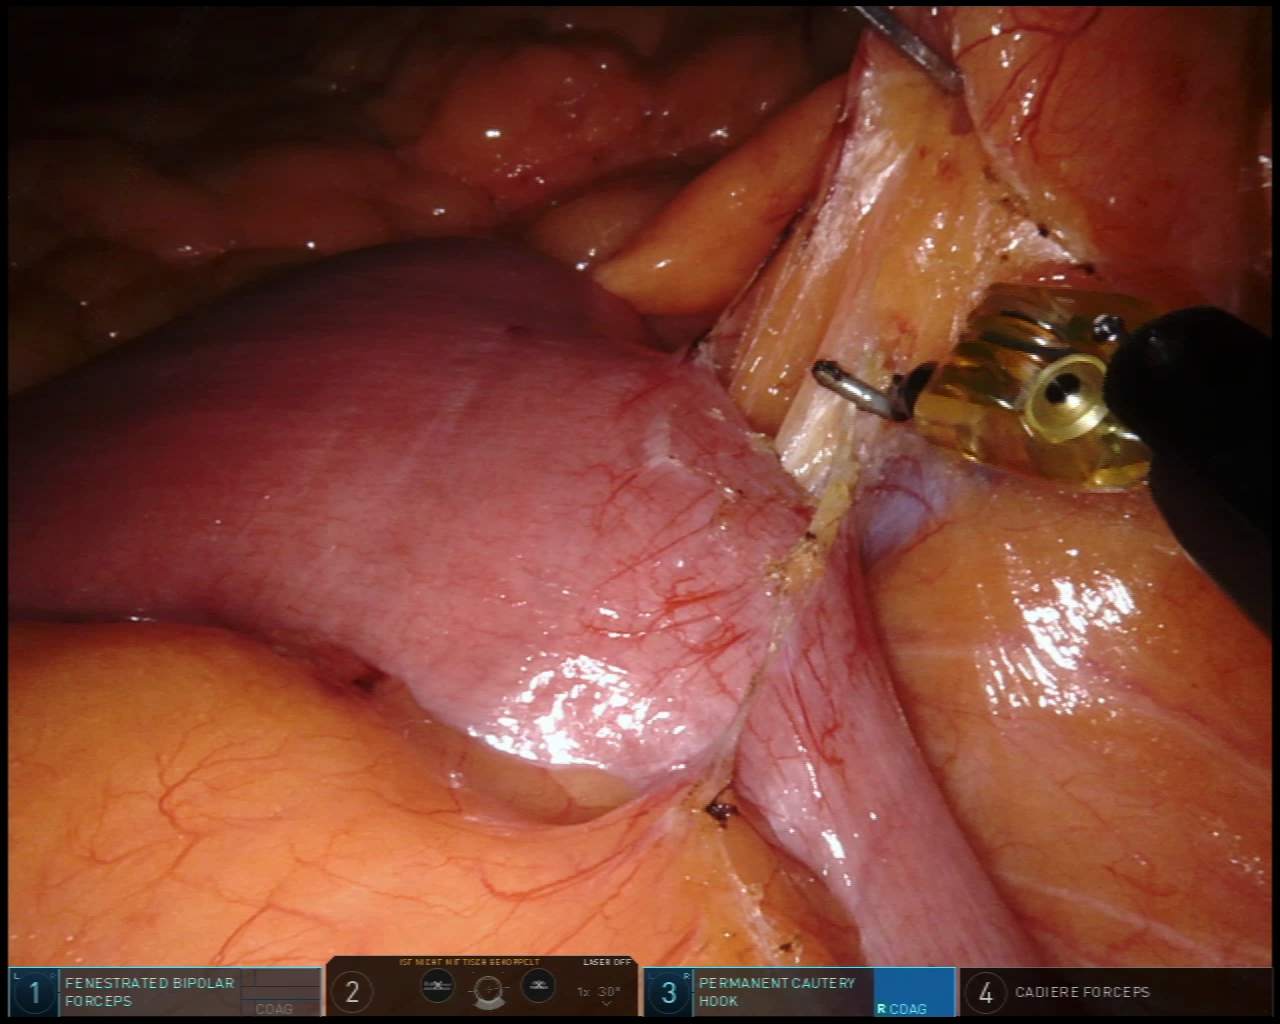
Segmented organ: intestinal_veins
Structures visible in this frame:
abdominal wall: no
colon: yes
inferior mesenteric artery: no
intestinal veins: yes
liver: no
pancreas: no
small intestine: no
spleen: no
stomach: no
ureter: no
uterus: no
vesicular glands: no